Question: I am trying to clone the <URL> using egit.
It receives objects up to 93% quite fast, then hangs for about 10 minutes and gives me a error. This happens using protocols:

I upped the git window cache in the settings but the same thing happens.
# Error Logs
Not sure if these will be of any help but here they are:
### Exception Stack Trace
'''
java.lang.OutOfMemoryError: Java heap space
at org.eclipse.jgit.transport.PackParser.inflateAndReturn(PackParser.java:1492)
at org.eclipse.jgit.transport.PackParser.resolveDeltas(PackParser.java:572)
at org.eclipse.jgit.transport.PackParser.resolveDeltas(PackParser.java:550)
at org.eclipse.jgit.transport.PackParser.parse(PackParser.java:507)
at org.eclipse.jgit.internal.storage.file.ObjectDirectoryPackParser.parse(ObjectDirectoryPackParser.java:194)
at org.eclipse.jgit.transport.PackParser.parse(PackParser.java:448)
at org.eclipse.jgit.transport.BasePackFetchConnection.receivePack(BasePackFetchConnection.java:762)
at org.eclipse.jgit.transport.BasePackFetchConnection.doFetch(BasePackFetchConnection.java:363)
at org.eclipse.jgit.transport.TransportHttp$SmartHttpFetchConnection.doFetch(TransportHttp.java:752)
at org.eclipse.jgit.transport.BasePackFetchConnection.fetch(BasePackFetchConnection.java:301)
at org.eclipse.jgit.transport.BasePackFetchConnection.fetch(BasePackFetchConnection.java:291)
at org.eclipse.jgit.transport.FetchProcess.fetchObjects(FetchProcess.java:247)
at org.eclipse.jgit.transport.FetchProcess.executeImp(FetchProcess.java:160)
at org.eclipse.jgit.transport.FetchProcess.execute(FetchProcess.java:122)
at org.eclipse.jgit.transport.Transport.fetch(Transport.java:1111)
at org.eclipse.jgit.api.FetchCommand.call(FetchCommand.java:130)
at org.eclipse.jgit.api.CloneCommand.fetch(CloneCommand.java:178)
at org.eclipse.jgit.api.CloneCommand.call(CloneCommand.java:125)
at org.eclipse.egit.core.op.CloneOperation.run(CloneOperation.java:156)
at org.eclipse.egit.ui.internal.clone.AbstractGitCloneWizard.executeCloneOperation(AbstractGitCloneWizard.java:432)
at org.eclipse.egit.ui.internal.clone.AbstractGitCloneWizard.access$2(AbstractGitCloneWizard.java:425)
at org.eclipse.egit.ui.internal.clone.AbstractGitCloneWizard$5.run(AbstractGitCloneWizard.java:386)
at org.eclipse.jface.operation.ModalContext$ModalContextThread.run(ModalContext.java:121)
'''
### Session Data
'''
eclipse.buildId=4.3.2.M20140221-1700
java.version=1.7.0_25
java.vendor=Oracle Corporation
BootLoader constants: OS=win32, ARCH=x86_64, WS=win32, NL=en_GB
Framework arguments: -product org.eclipse.epp.package.java.product
Command-line arguments: -os win32 -ws win32 -arch x86_64 -product org.eclipse.epp.package.java.product
'''
I cloned another repository fine the other day so I'm really confused as to what might be causing this.
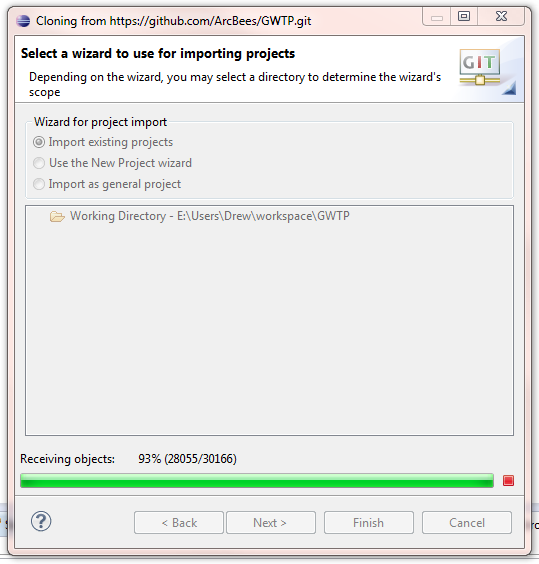
Answer: Increase heap memory and see if it does the trick.
Links for heap increase for Eclipse:
<URL>
<URL>
<URL>